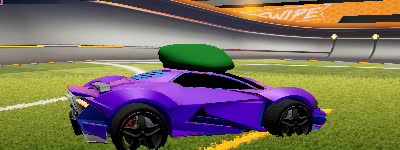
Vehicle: werewolf